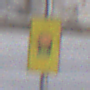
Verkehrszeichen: FahrzeugeMitWassergefaehrdenderLadungOhnePfeilsymbol
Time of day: MorningAfternoon
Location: Outdoor (Nature)
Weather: PartlyCloudy
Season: Winter
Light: Natural